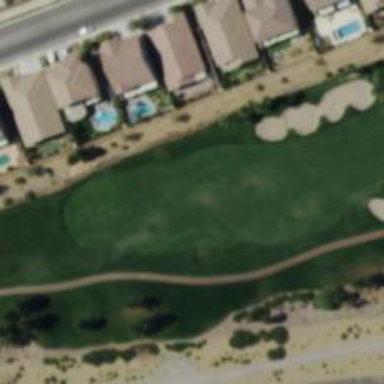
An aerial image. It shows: Golf hole.